Group 1:
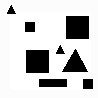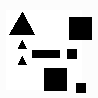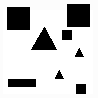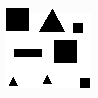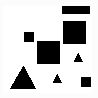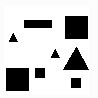
Group 2:
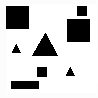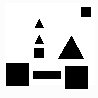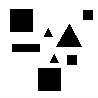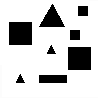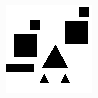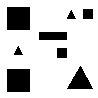
Rule separating the two groups: One of the two small squares is near the lower-right corner vs. one of the two small squares is near the upper-right corner.
Concepts: absolute_position, existence
Author: "Lewis"